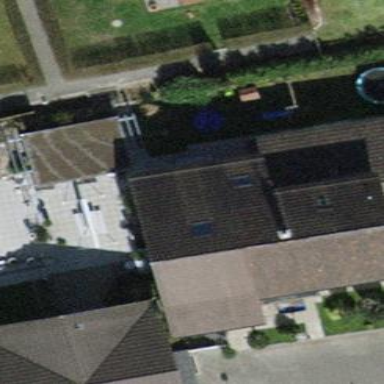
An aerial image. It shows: Building with tile roof.